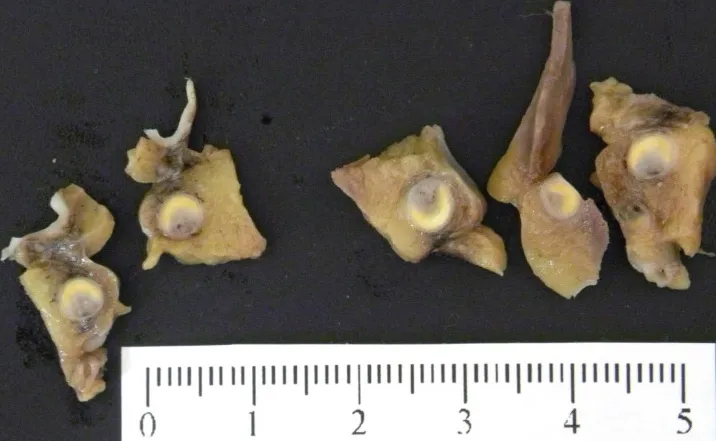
Macroscopic examination of the coronary arteries: severe atherosclerosis with acute occlusive thrombosis at the left main trunk and left anterior descendant.
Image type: medical_photograph (other_medical_photograph)